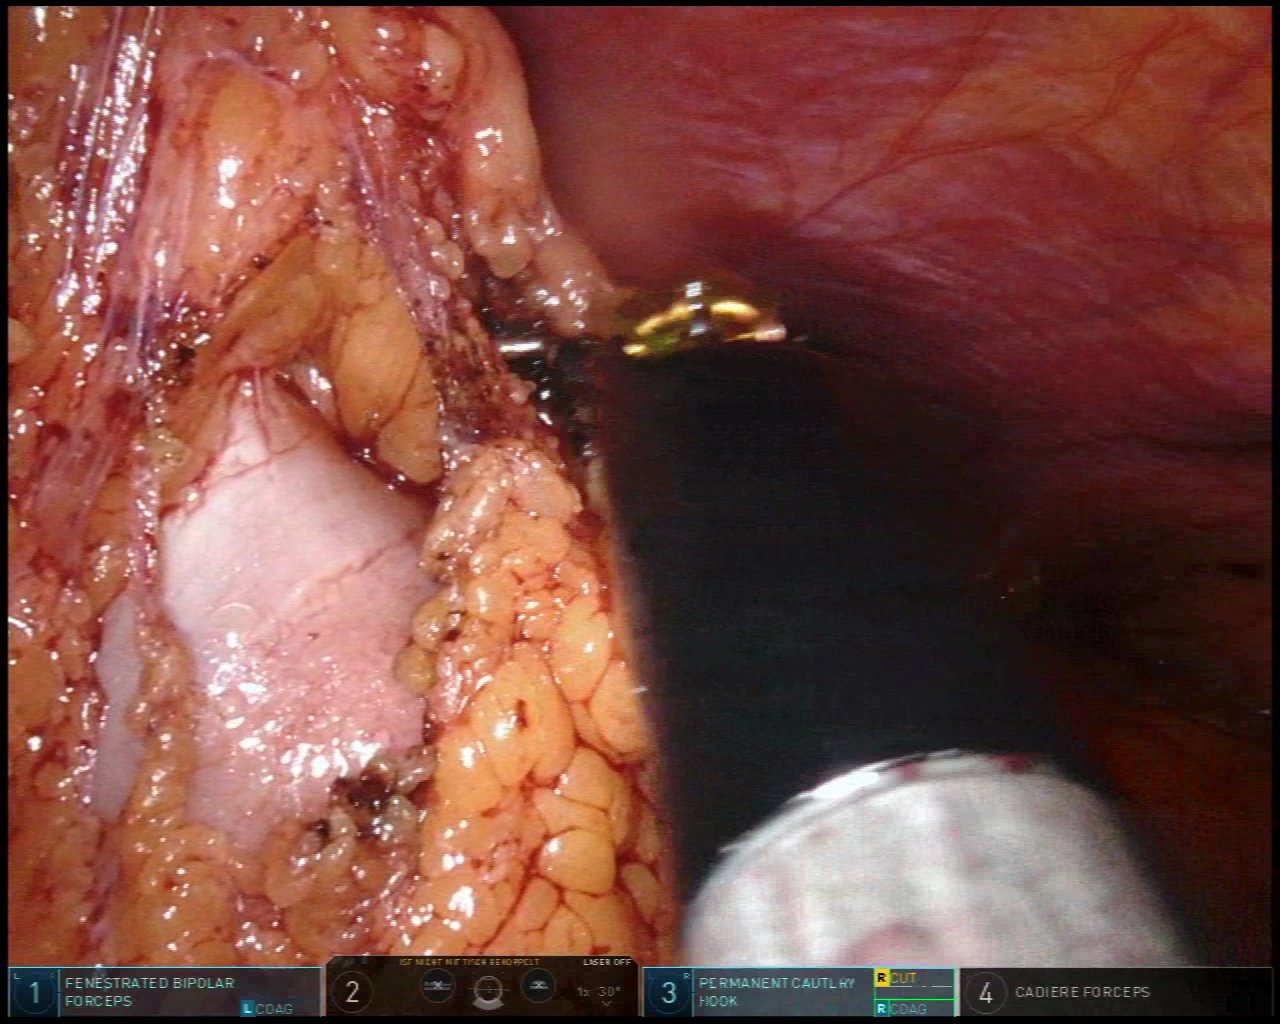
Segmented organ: abdominal_wall
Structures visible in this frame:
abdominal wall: yes
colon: yes
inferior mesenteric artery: no
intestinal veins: no
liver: no
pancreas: no
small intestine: no
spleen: no
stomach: no
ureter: no
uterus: no
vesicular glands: no